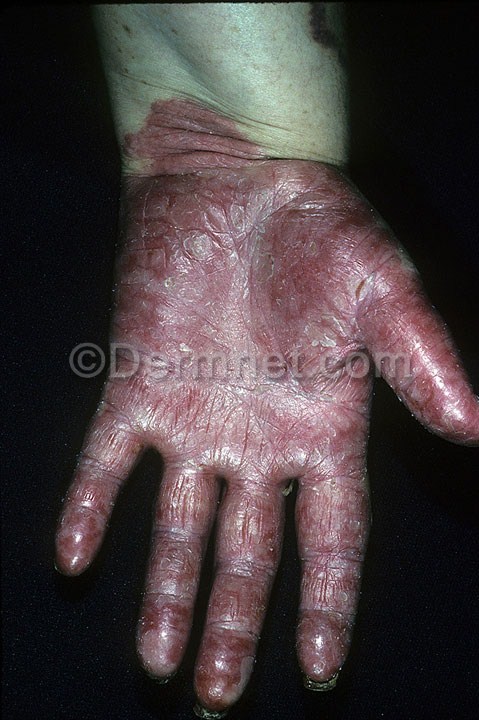
Disease: Psoriasis pictures Lichen Planus and related diseases